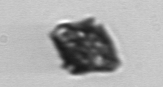
Label: Kryptoperidinium_triquetrum